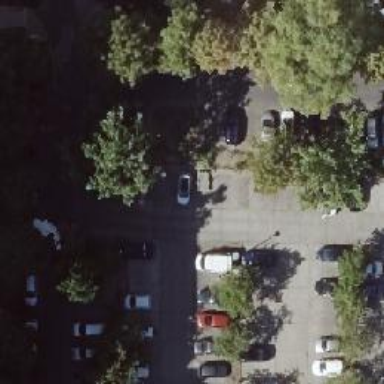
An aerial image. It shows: Road serving as parking aisle.